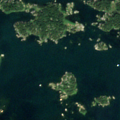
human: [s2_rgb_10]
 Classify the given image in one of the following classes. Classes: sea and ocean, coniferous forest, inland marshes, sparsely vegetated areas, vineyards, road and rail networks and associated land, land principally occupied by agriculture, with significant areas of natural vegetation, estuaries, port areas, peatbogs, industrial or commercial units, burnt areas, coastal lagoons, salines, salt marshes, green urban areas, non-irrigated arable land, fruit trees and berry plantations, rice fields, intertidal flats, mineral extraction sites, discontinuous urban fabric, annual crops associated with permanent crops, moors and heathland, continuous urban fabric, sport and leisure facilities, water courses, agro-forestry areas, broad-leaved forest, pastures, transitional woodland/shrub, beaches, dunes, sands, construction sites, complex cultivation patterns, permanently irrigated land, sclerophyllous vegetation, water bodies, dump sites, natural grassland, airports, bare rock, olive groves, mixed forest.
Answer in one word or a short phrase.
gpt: coniferous forest, mixed forest, sea and ocean